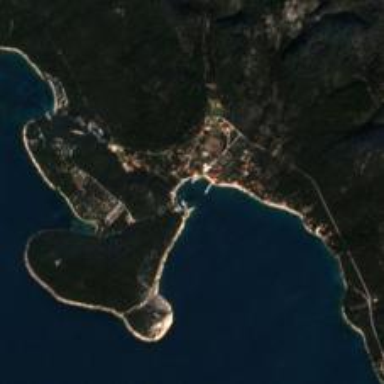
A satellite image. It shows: Beautiful bay with natural surroundings.